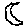
Label: moon